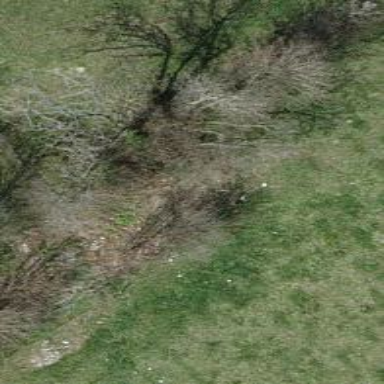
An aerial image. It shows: Row of trees in natural setting.